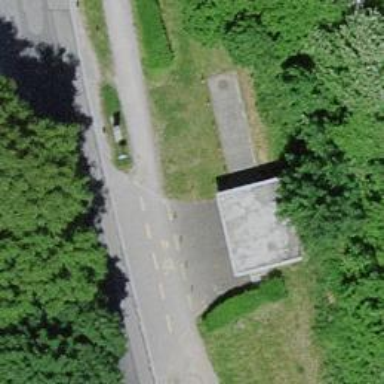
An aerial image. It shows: Asphalt sidewalk.